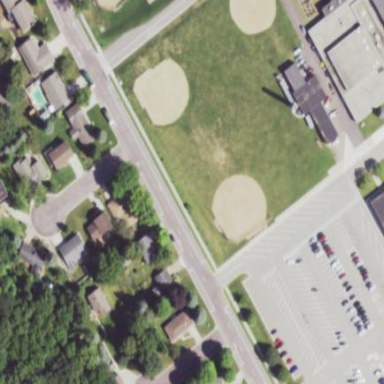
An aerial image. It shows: Pitch designated for playing baseball or American football.